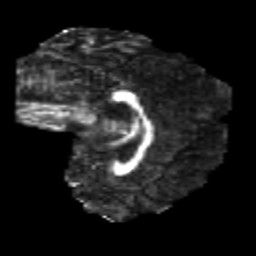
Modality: FA
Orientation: sagittal
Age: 20
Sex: female
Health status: healthy
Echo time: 0.074 s